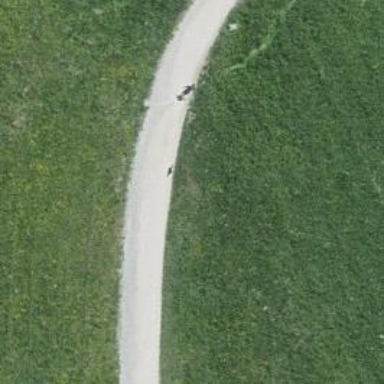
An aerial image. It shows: Track with fine gravel surface of grade2.